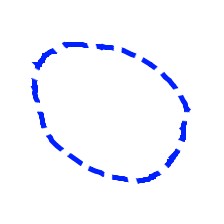
Shape: circle